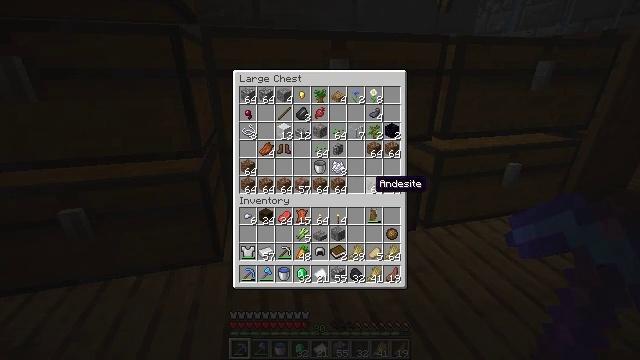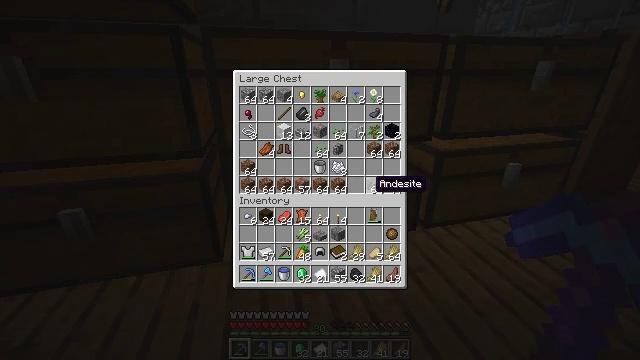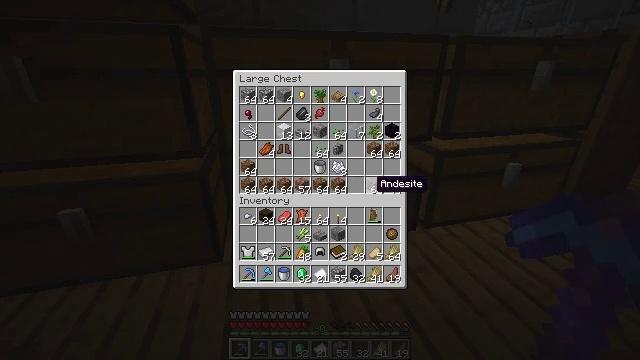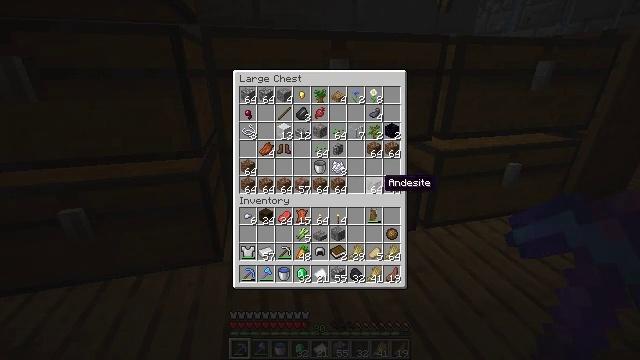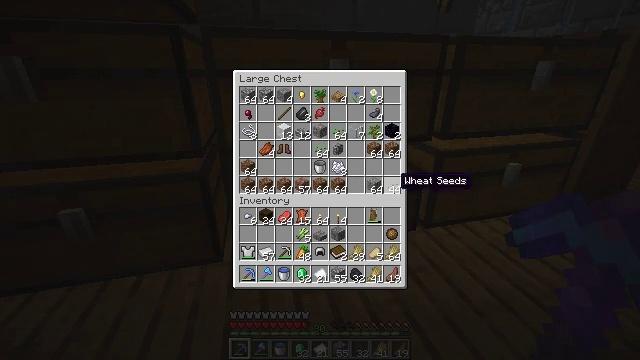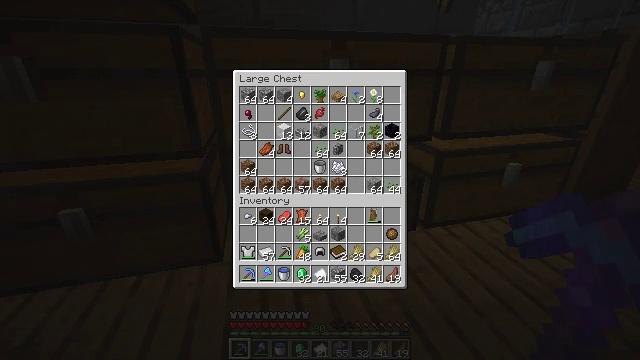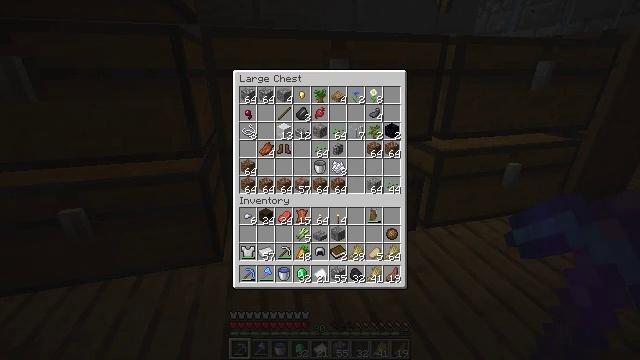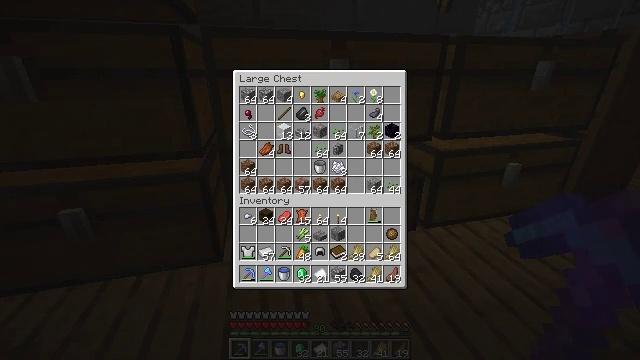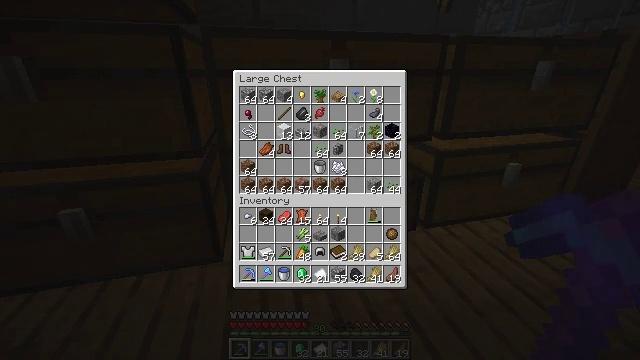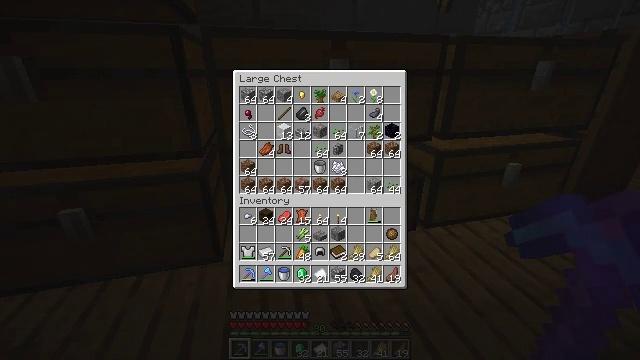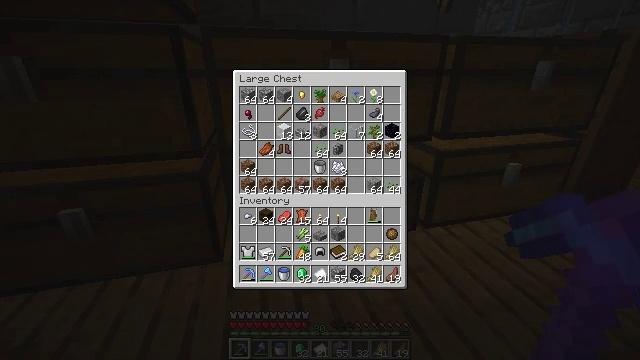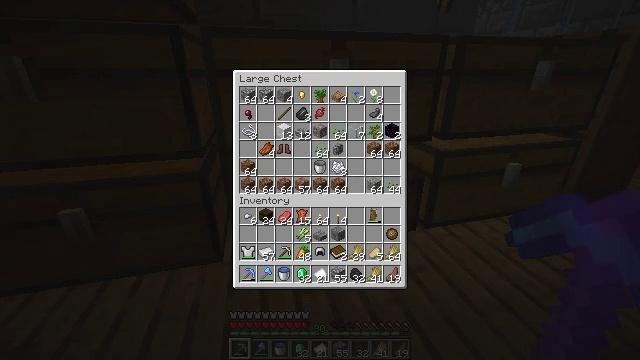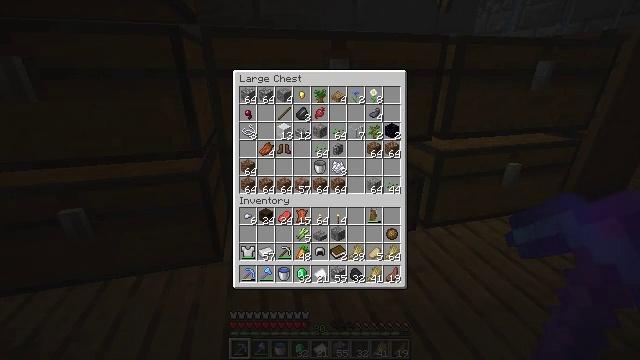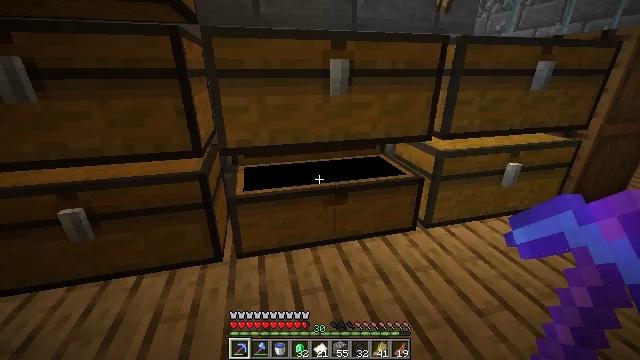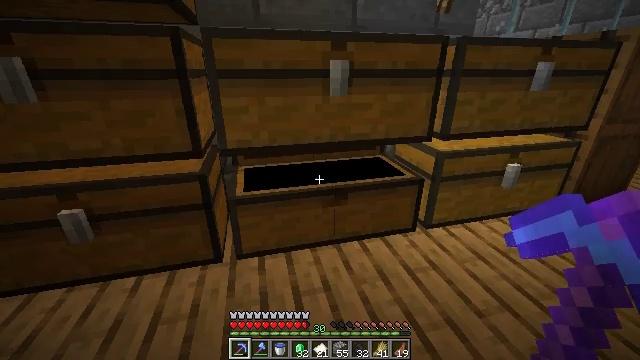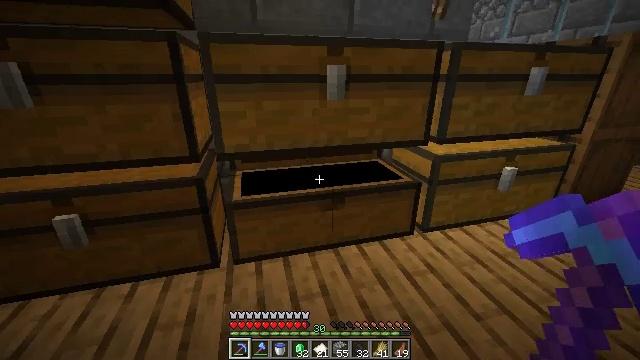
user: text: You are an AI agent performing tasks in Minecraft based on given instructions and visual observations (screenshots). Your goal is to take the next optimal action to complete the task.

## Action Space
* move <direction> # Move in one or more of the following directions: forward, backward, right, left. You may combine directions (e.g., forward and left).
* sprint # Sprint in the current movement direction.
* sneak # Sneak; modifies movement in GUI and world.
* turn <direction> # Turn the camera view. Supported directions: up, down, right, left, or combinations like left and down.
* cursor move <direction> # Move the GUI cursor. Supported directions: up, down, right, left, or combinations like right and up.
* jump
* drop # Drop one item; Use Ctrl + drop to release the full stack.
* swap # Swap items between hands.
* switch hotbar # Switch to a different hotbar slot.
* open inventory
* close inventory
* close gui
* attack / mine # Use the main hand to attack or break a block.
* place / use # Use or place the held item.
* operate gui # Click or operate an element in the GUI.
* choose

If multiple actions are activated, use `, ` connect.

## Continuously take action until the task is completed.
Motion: motion action
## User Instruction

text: Craft iron nugget in the crafting table.
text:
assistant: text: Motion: no_op
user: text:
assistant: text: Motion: no_op
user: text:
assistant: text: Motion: cursor move right
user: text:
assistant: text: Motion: cursor move right
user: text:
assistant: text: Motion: cursor move right
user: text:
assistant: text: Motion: no_op
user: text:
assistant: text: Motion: no_op
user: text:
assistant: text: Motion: no_op
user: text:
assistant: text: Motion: no_op
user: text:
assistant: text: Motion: no_op
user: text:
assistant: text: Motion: no_op
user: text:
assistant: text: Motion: no_op
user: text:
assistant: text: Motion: no_op
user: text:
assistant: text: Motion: close gui
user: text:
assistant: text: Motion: no_op
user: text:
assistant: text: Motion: turn right and up
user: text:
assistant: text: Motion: turn right and up
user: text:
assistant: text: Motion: no_op
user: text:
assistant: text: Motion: no_op
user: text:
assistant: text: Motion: move right
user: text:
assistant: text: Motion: move right, turn left
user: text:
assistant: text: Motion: move right, turn left
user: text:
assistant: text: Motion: move right
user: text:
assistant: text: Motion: move right, turn left and down
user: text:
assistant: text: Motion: move right, turn down
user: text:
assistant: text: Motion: no_op
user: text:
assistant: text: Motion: turn right
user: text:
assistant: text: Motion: use / place
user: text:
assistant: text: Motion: use / place
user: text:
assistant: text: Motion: use / place